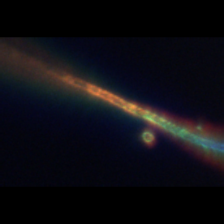
Taxon: Chaetoceros
Group: Diatoms